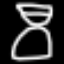
Label: hourglass